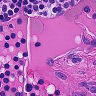
Metastatic tissue present: no